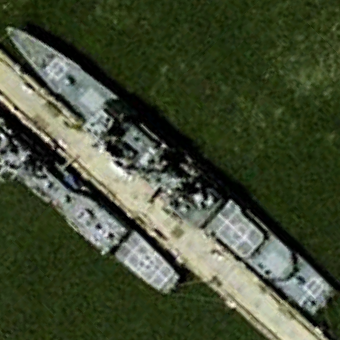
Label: cruiser